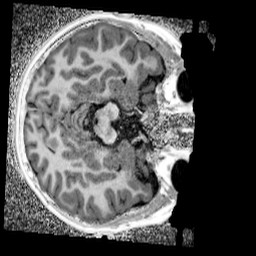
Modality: UNIT1_denoised
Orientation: axial
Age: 9
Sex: male
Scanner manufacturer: siemens
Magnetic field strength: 3 T
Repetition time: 4 s
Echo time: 0.00299 s